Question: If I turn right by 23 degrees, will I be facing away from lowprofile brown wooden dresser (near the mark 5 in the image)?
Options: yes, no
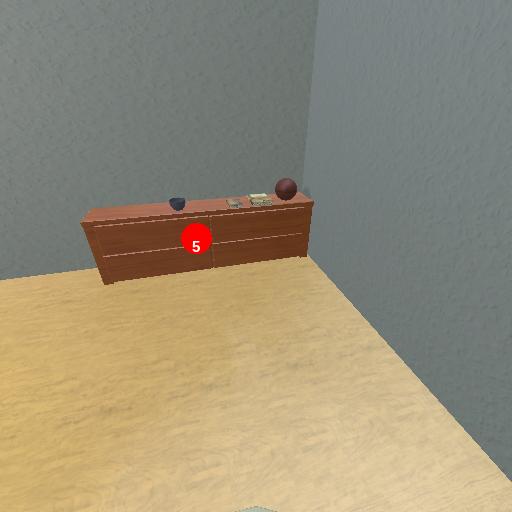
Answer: yes